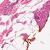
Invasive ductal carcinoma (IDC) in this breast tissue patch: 0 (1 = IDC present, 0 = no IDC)